Question: I wish to implement a zoom-to-mouse-position-with-scrollwheel-algorithm for a CAD application I work on.
Similar question have been asked (<URL>, but all the solutions i found used the
1. Translate to origin
2. Scale to zoom
3. Translate back
approach. While this works in principle, it leads to objects being clipped away on high zoom levels since they become bigger then the viewing volume is. A more elegant solution would be to modify the projection matrix for the zooming.
I tried to implement this, but only got a zoom to the center of the window working.
'''
glGetIntegerv(GL_VIEWPORT, @fViewport);
//convert window coordinates of the mouse to gl's coordinates
zoomtoxgl := mouse.zoomtox;
zoomtoygl := (fviewport[3] - (mouse.zoomtoy));
//set up projection matrix
glMatrixMode(GL_PROJECTION);
glLoadidentiy;
left := -width / 2 * scale;
right := width / 2 * scale;
top := height / 2 * scale;
bottom := -height / 2 * scale;
glOrtho(left, right, bottom, top, near, far);
'''
My questions are: Is it possible to perform a zoom on an arbitrary point using the projection matrix alone in an orthographic view, and if so, How can the zoom target position be factored into the projection matrix?
I changed my code to
'''
zoomtoxgl := camera.zoomtox;
zoomtoygl := (fviewport[3] - camera.zoomtoy);
dx := zoomtoxgl-width/2;
dy := zoomtoygl-height/2;
a := width * 0.5 * scale;
b := width * 0.5 * scale;
c := height * 0.5 * scale;
d := height * 0.5 * scale;
left := - a - dx * scale;
right := +b - dx * scale;
bottom := -c - dy * scale;
top := d - dy * scale;
glOrtho(left, right, bottom, top, -10000.5, Camera.viewdepth);
'''
which gave this result:

Instead of scaling around the cursor position, i can know shift the world origin to any screen location i wish. Nice to have, but not what i want.
Since i am stuck on this for quite some time now, I wonder : Can a zoom relative to an arbitrary screen position be generated just by modifying the projection matrix? Or will I have to modify my Modelview matrix after all?
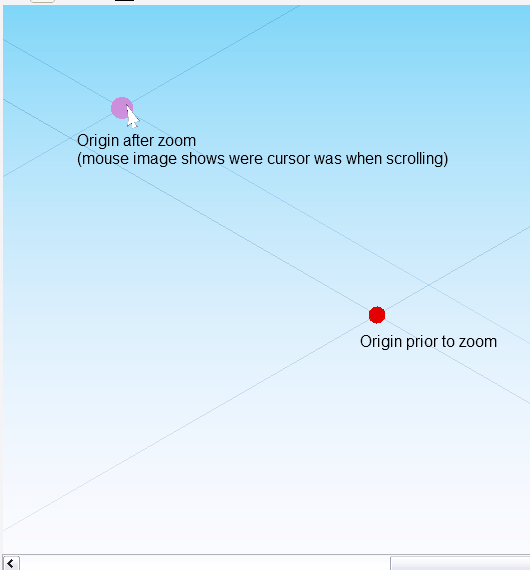
Answer: What about changing your values for left/right/top/bottom to reflect where the mouse is?
Something like:
'''
left := zoomtoxgl - width / 2 * scale;
right := zoomtoxgl + width / 2 * scale;
top := zoomtoygl + height / 2 * scale;
bottom := zoomtoygl - height / 2 * scale;
glOrtho(left, right, bottom, top, near, far);
'''
You'll probably need to adjust the scale for this usage.
Btw have you seen <URL>.